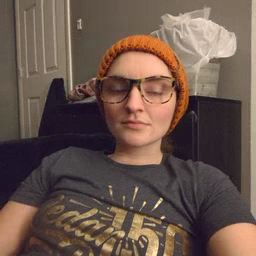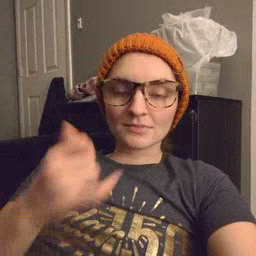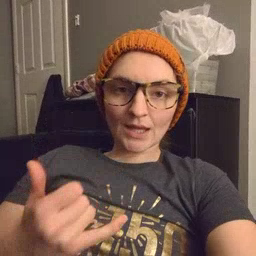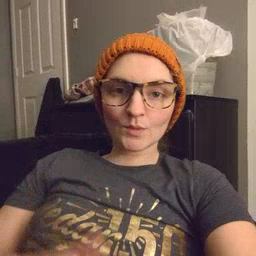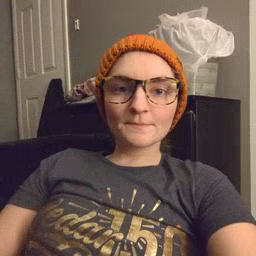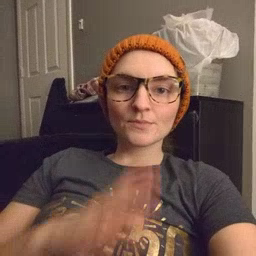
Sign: now